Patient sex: F
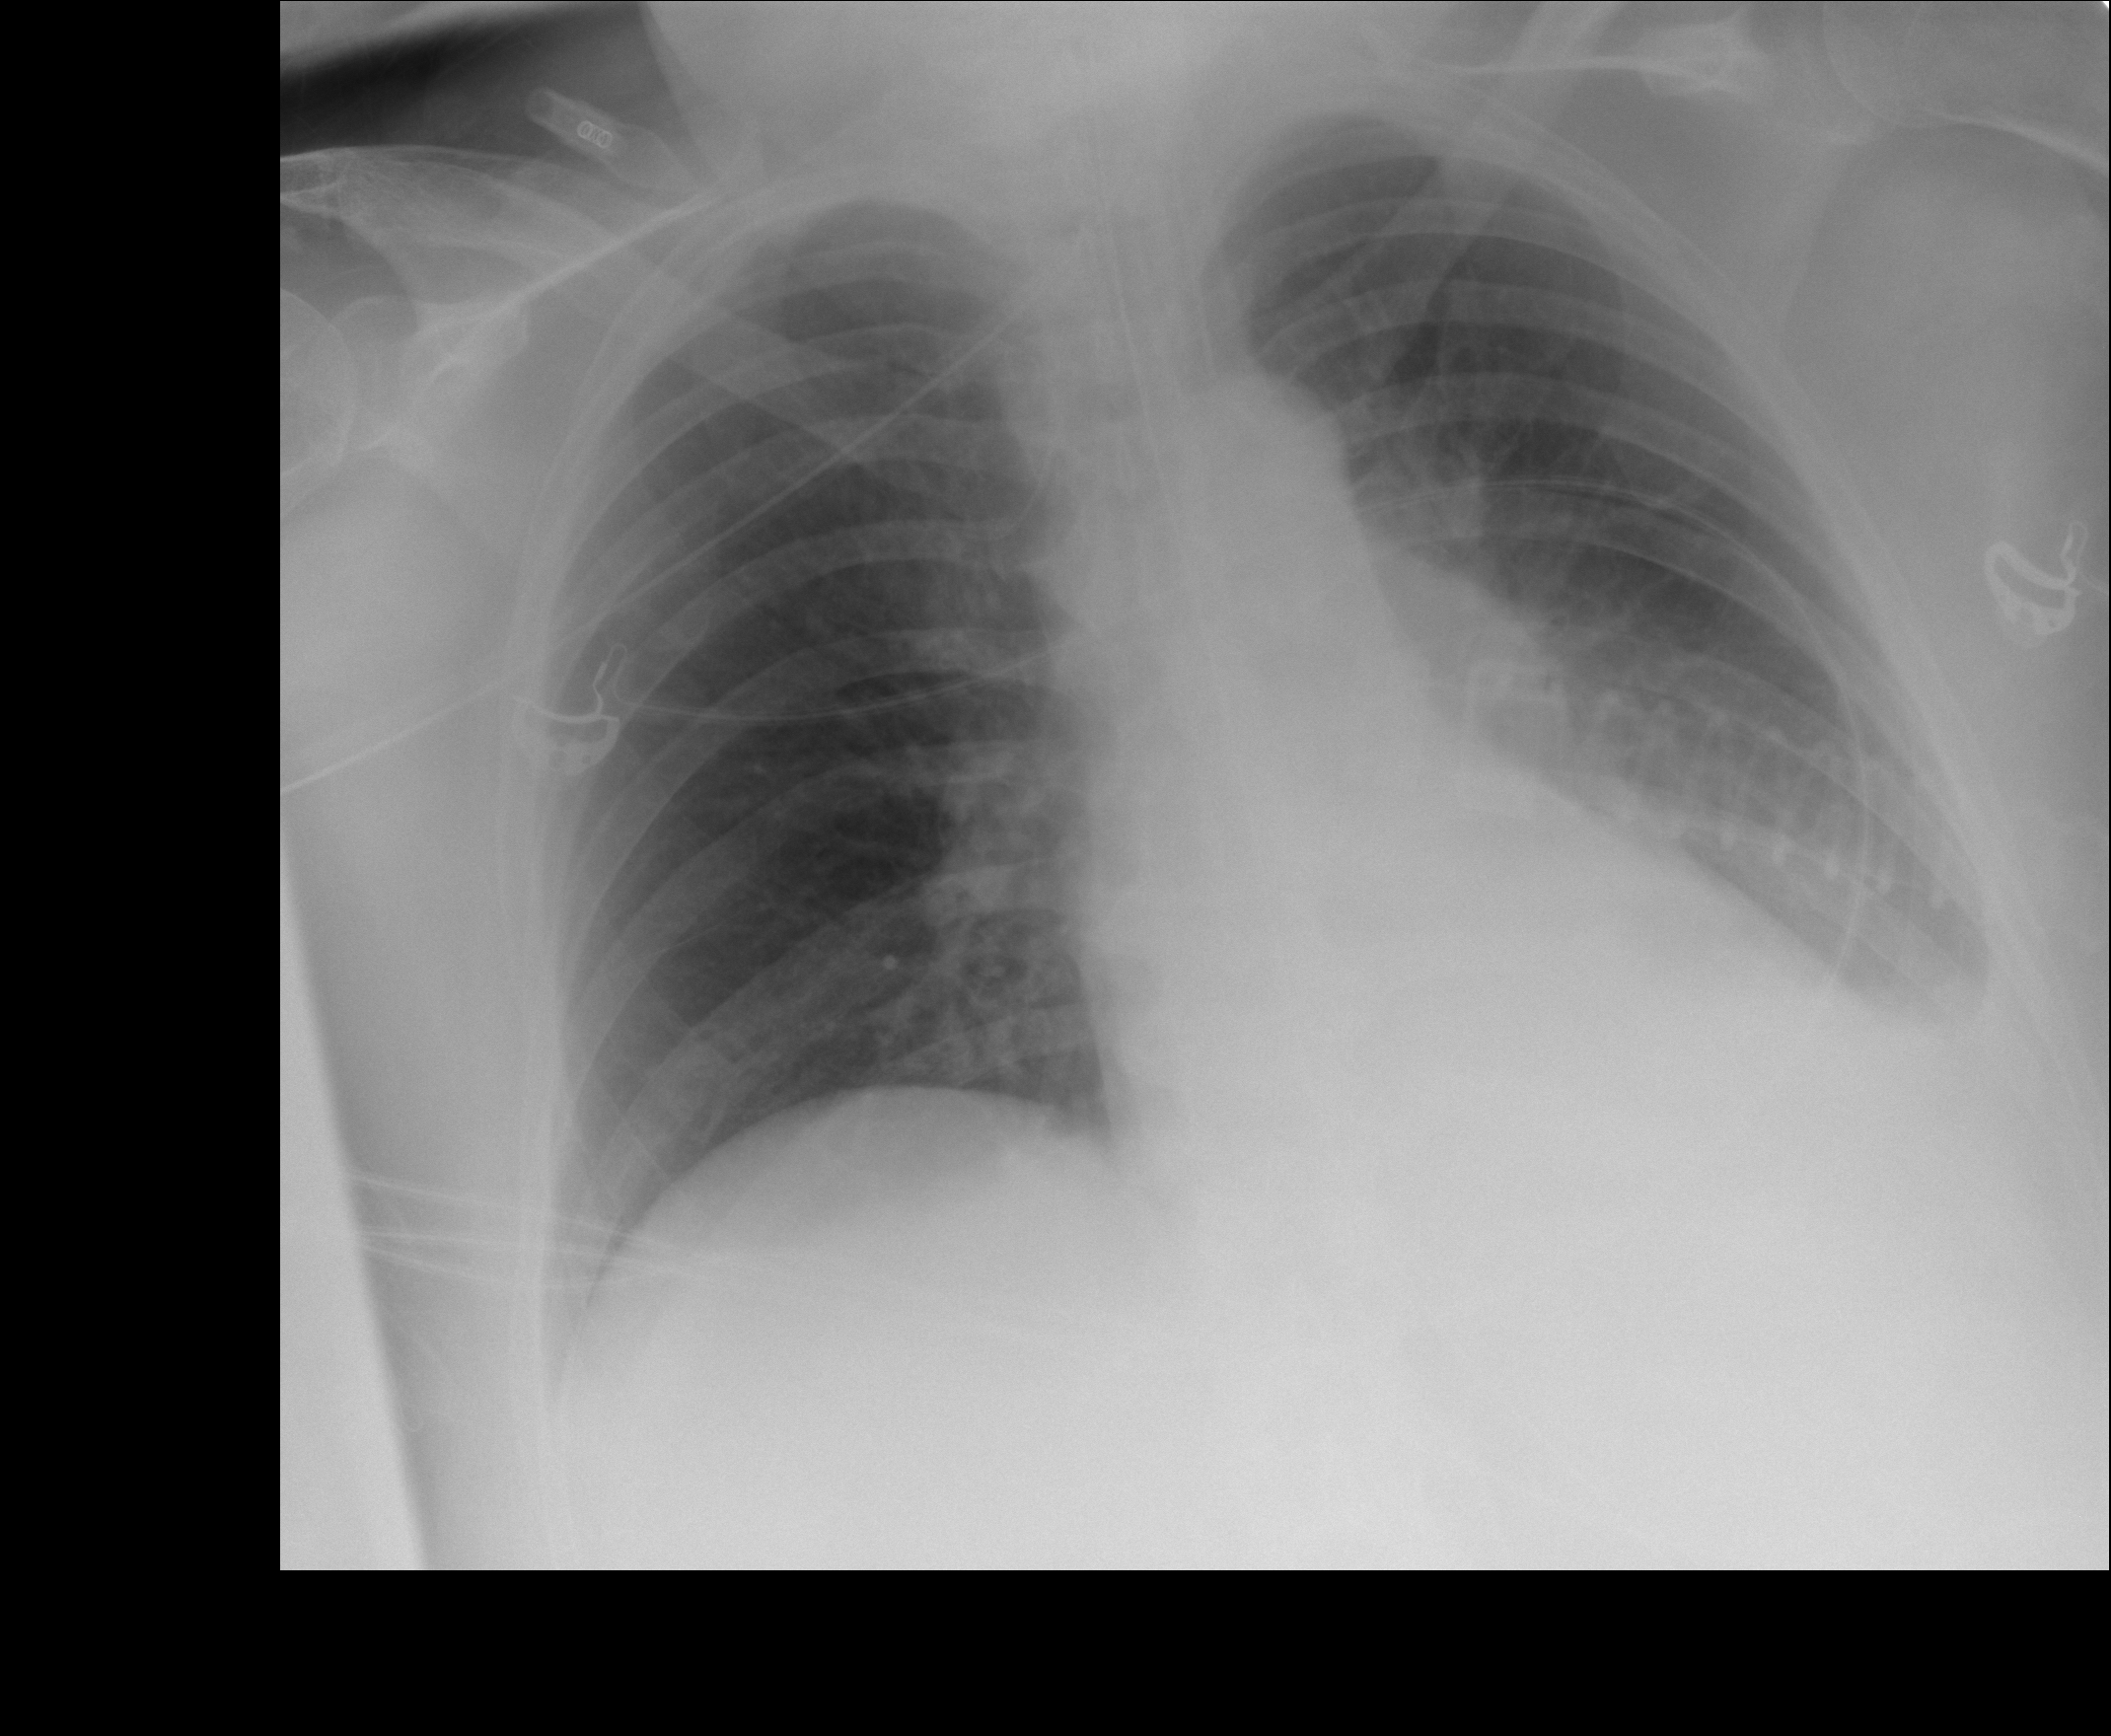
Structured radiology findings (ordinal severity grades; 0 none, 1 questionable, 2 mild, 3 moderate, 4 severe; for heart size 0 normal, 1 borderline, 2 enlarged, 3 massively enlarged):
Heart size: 0
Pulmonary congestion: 0
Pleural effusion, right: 0
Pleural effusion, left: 2
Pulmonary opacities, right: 0
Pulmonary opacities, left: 0
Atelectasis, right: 0
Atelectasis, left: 0